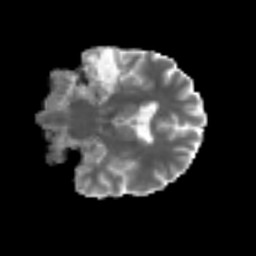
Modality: MD
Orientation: coronal
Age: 55
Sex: male
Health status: ill
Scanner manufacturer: siemens
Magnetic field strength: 3 T
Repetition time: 8.7 s
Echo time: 0.11 s